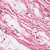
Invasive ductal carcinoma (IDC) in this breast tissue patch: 0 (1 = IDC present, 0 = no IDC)